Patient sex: M
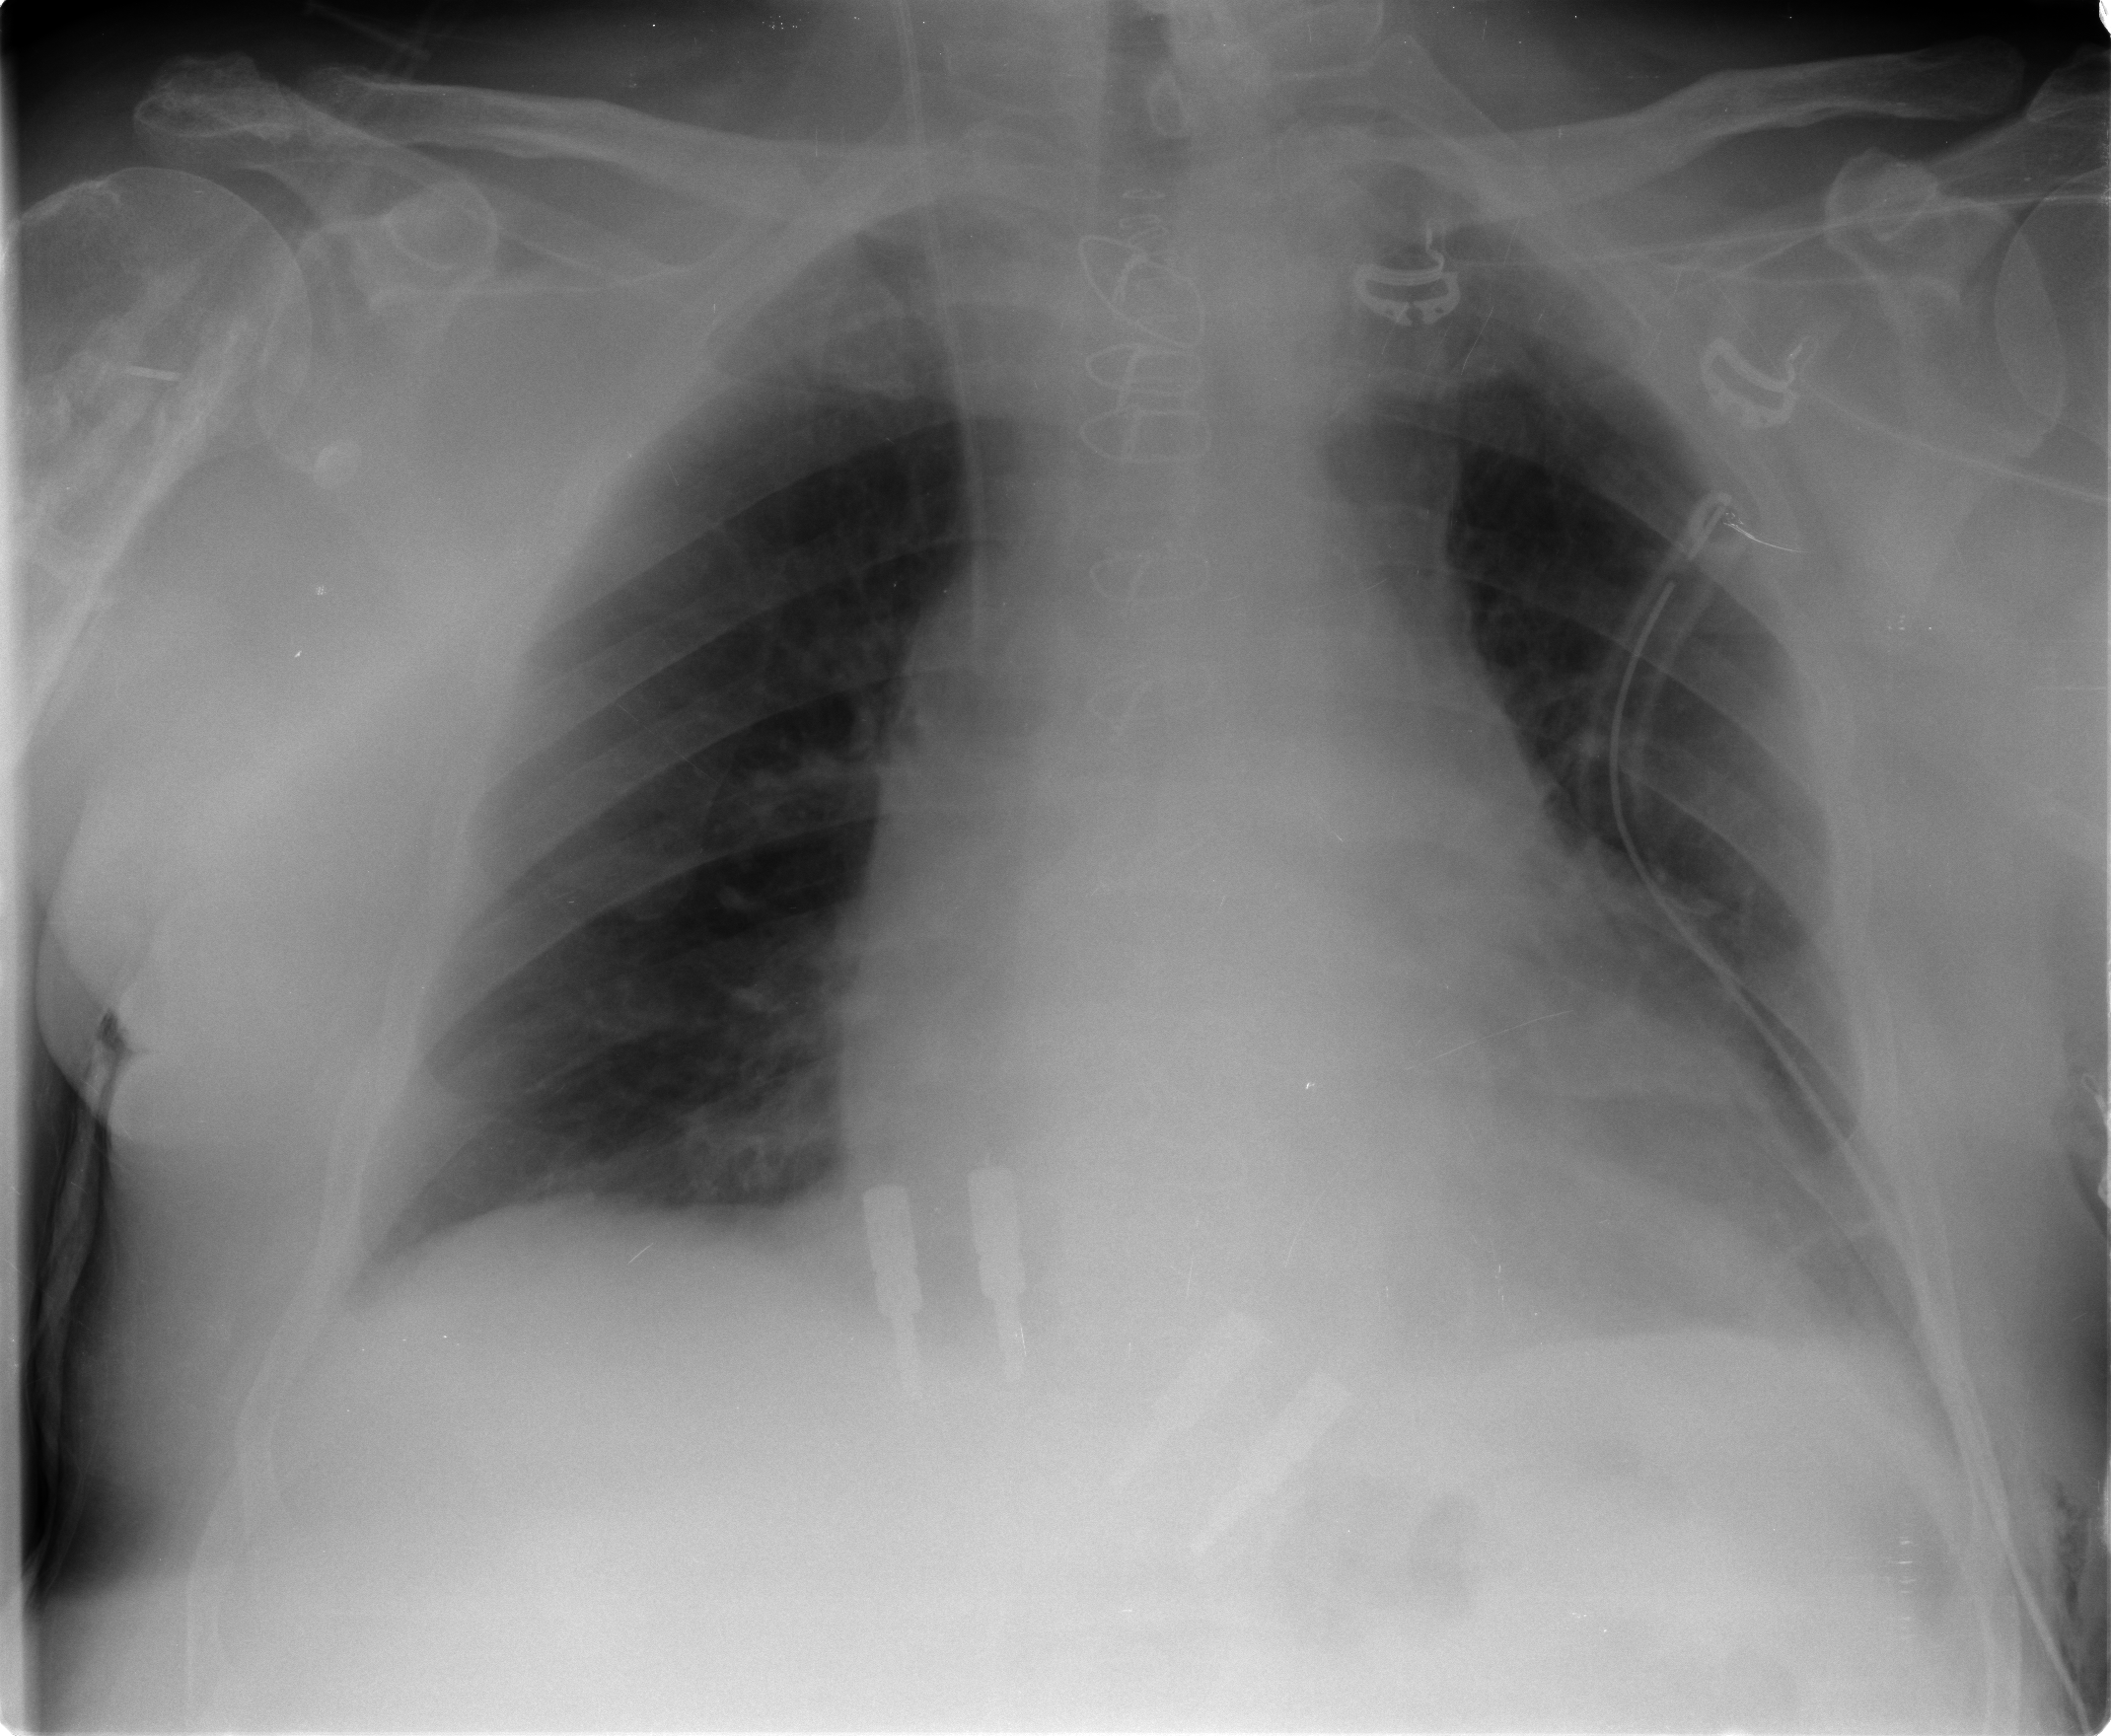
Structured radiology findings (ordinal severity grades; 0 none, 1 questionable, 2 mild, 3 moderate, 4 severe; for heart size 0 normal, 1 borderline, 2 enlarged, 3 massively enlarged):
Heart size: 2
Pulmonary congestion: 0
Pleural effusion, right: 0
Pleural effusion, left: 1
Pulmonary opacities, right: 0
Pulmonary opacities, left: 0
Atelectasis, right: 0
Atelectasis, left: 2